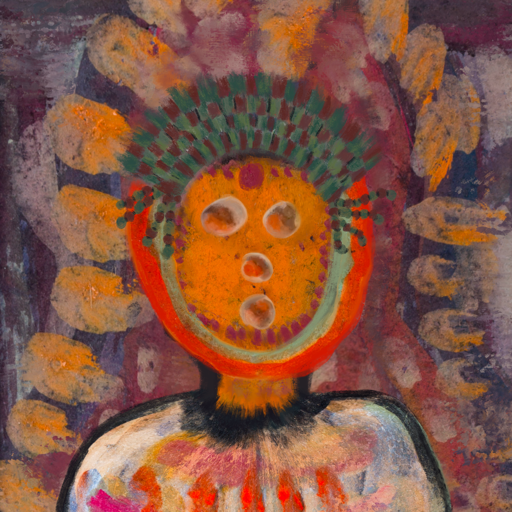
Background: Doll, Head And Neck Front: Doll, Face Front: Rupkatha, Bust: Childish, Hair Front: Sisters, Head Accessory: After_Raid_Crown, Second Necklace: Blank, Necklace: Blank, Baby: Blank